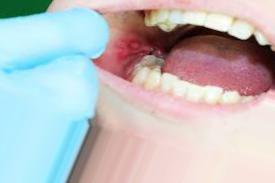
Condition: Mouth Ulcer